Question: I'm creating a dashboard that will plot geo-enabled tweets on a map as they are made. The huge problem is that in order for me to simulate it being truly live, a new request is made ever second.

Per Twitter's API limitations, REST API calls are limited to 150/350 per hour for unAuth/OAth (respectively), so making a call every second is not going to work. Perhaps I'll have to settle for a refresh delay, but I'm curious as to whether or not there is a workaround.
Is there a way for me to have a truly live feed that puts a dot on the map as soon as a user tweets it?
Here's a portion of my code for loose reference:
'''
// url is set above with the search query
function firstQuery(terms, oldestTweet, page, pic) {
getLimiter++;
var encodedTerms = encodeURIComponent(terms);
$.getJSON(url + '&page=' + page + '&max_id=' + oldestTweet + '&include_entities=1&result_type=recent&rpp=100&callback=?', function(tweets) {
if ($(tweets.results).length) {
if (storedLatestTweet < tweets.results[0].id) {
storedLatestTweet = tweets.results[0].id;
}
page++;
tweetCount = tweetCount + tweets.results.length;
storedOldestTweet = tweets.results[tweets.results.length - 1].id;
harvest(tweets, pic);
firstQuery(terms, oldestTweet, page, pic);
} else {
// continue to loop if more need to be plotted with the oldest tweet id known
if (getLimiter < 65 && tweetNumber < 10) {
page = 1;
firstQuery(terms, storedOldestTweet, page, pic);
}
return latestLoop(); // loops the request
}
});
}
function latestLoop() {
latest(terms, storedLatestTweet, page, pic);
// use queryLoop so that the timeout can be killed on new search
queryLoop = setTimeout(function() {
latestLoop();
}, 1000); // the loop rate of the request...1 second isn't gonna work
}
'''
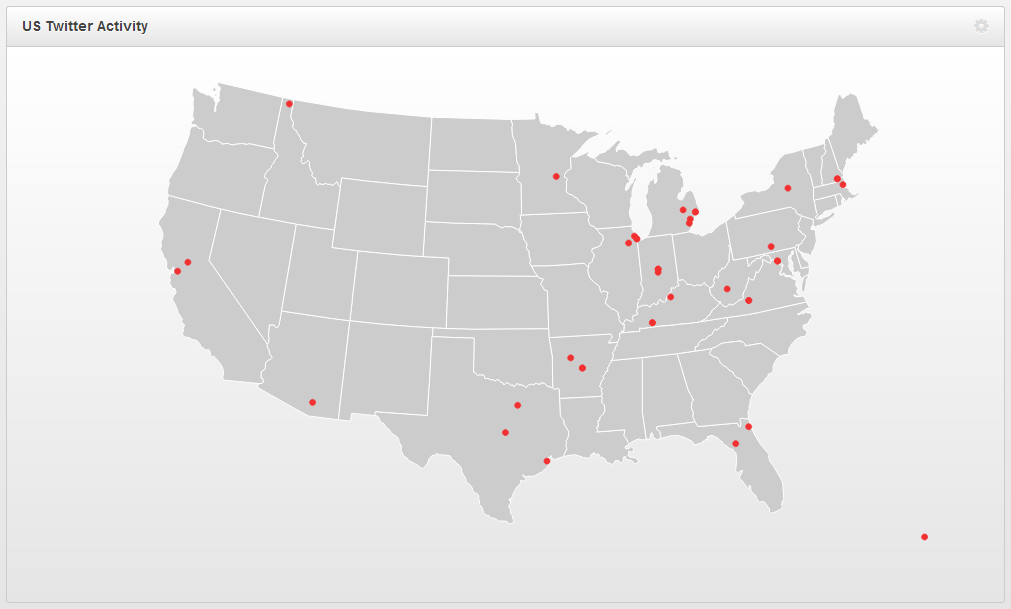
Answer: You can do live processing on twitter through Twitter Stream API. But stream api doesn't send you all tweets, you have to specify either keywords to filter tweets containing given keywords or userIds to follow tweets coming from given users or geo location to filter tweets coming from a particular place. Also there are limits on number of keywords, user ids to follow etc. And lastly twitter will give you upmost 1% percent of the tweets in the global traffic. So for example if you come up with a filter which tracks less than 1% of the global trafic you will get all the tweets (in theory) otherwise you will miss some tweet as twitter won't share them with you.
There is also public sample stream which gives you some sample data from twitter. If you are just doing this for an experiment it can help you. <URL>
My suggestion to you would be to determine what exactly you want to follow on twitter and come up with a clever filter for streaming api and track the results from your map. You can also boost your result by again calling search api periodically to fill the missing data in your application (sometimes tweets are not delivered due to several reason in live streaming, and through search api you can retrieve them)
<URL>